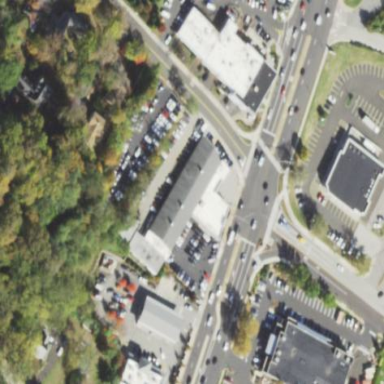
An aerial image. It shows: Building that houses car shop.